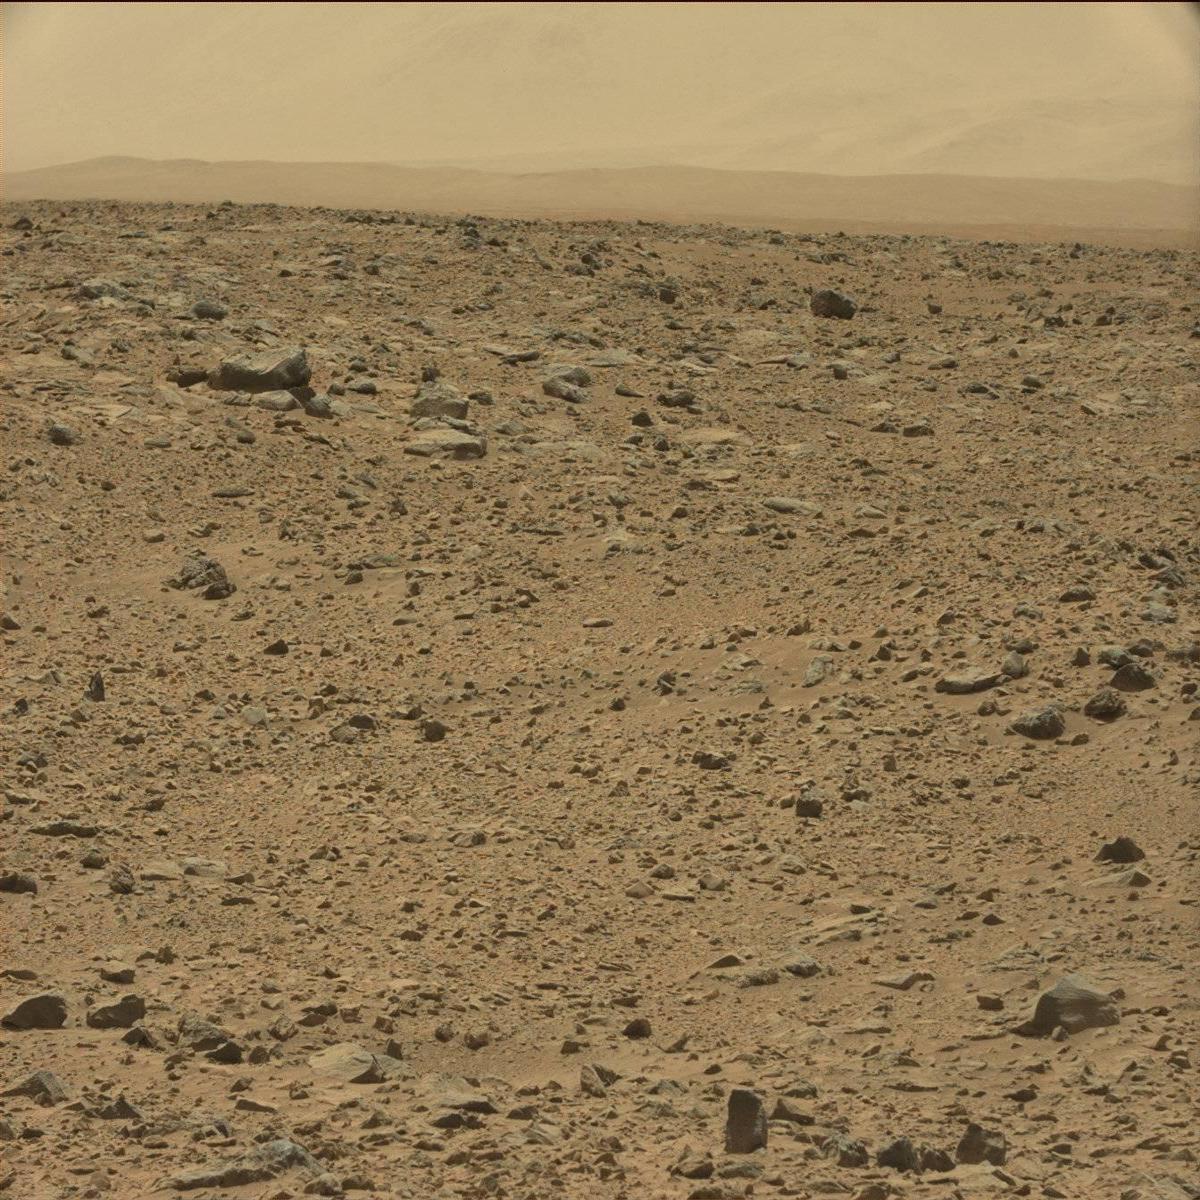
Terrain classes present: Bedrock, Ridge, Rock, Sand / Soil